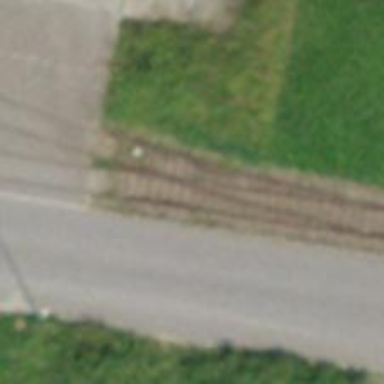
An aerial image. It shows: Single-track railway spur.